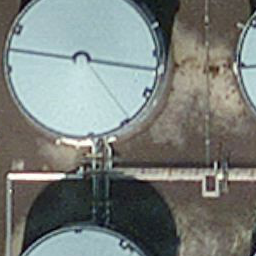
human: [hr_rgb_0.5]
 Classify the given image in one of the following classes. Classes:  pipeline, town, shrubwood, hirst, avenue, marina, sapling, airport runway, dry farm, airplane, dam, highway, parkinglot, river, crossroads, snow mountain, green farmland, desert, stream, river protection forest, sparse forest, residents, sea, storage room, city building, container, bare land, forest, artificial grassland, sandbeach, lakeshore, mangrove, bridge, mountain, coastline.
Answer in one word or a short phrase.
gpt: storage room